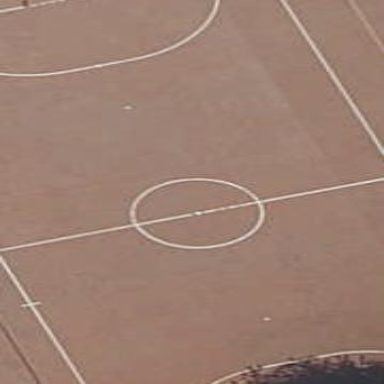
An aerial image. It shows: Soccer pitch designated for leisure and sports activities.